Question: I'm trying to create a visualized chart using <URL> plug-in.
But I'm unable to write a Query to create data which is needed to insert the JS.
What I need to do is to show the customer, how many unique visitors clicked his Job Ad.
You can see the final output what I'm trying to do;

And this is a part of required JS;
'''
xAxis: {
categories: ['01.05', '02.05', '03.05', '04.05', '05.05',
'06.05', '07.05','08.05']
},
series: [{
name: 'Unique',
data: [12,8,9,10,5,4,11,30]
}]
'''
Table with the statistics;
'''
Job_Ad_Statistics
-----------------
jobID, jobstat_Date, job_statUnique
1 07.05.2011 0
1 07.05.2011 1
1 07.05.2011 1
2 06.05.2011 1
3 06.05.2011 1
1 05.05.2011 1
1 04.05.2011 1
*Currently, table has 20k rows.
'''
I need to get multiple Count where job_statUnique=1 AND jobstat_Date is between now AND 7 days earlier from now in order to insert the data to Series field.
'''
Expected Result:
----------------
Day Unique_ViewCount_of_jobID (Assuming ID 1)
.... start from 7 days earlier
02.05 0
03.05 0
04.05 1
05.05 1
06.05 0
07.05 2
08.05 0 - today
'''
Thanks for help.
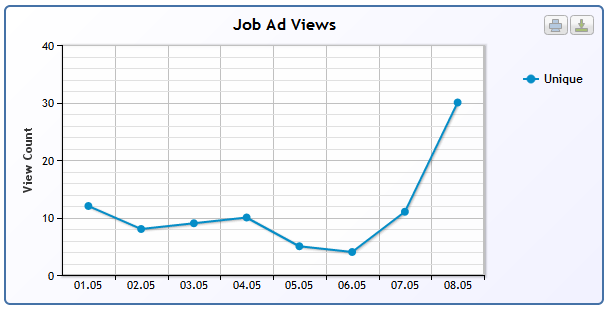
Answer: In case someone needs an answer, here is how I solved it;
'''
;WITH Date_Range_T(d_range) AS
(
SELECT DATEADD(DAY, DATEDIFF(DAY, 0, GETDATE()) - 6, 0)
UNION ALL SELECT DATEADD(DAY, 1, d_range)
FROM Date_Range_T
WHERE DATEADD(DAY, 1, d_range) < GETDATE()
)
SELECT d_range, COUNT(job_statID) as total
FROM Date_Range_T
LEFT JOIN Jobs_Stats on (job_stat_Date=d_range)
GROUP BY d_range ORDER BY d_range ASC
'''
job_stat_Date must be Date not DateTime